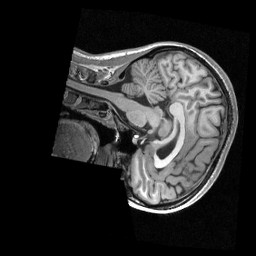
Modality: T1w
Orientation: sagittal
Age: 27
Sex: female
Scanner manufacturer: siemens
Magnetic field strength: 3 T
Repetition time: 2.3 s
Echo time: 0.00298 s